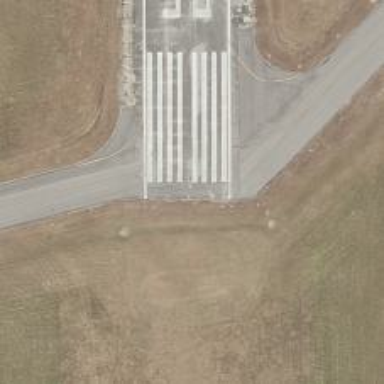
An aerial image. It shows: Runway surface made of asphalt at airport.